Question: the Performances (showed down "screenshot") is given for each class and i want the performance for the whole model.
what should i do .... sum the columns and Divide it on class number or there is another way.

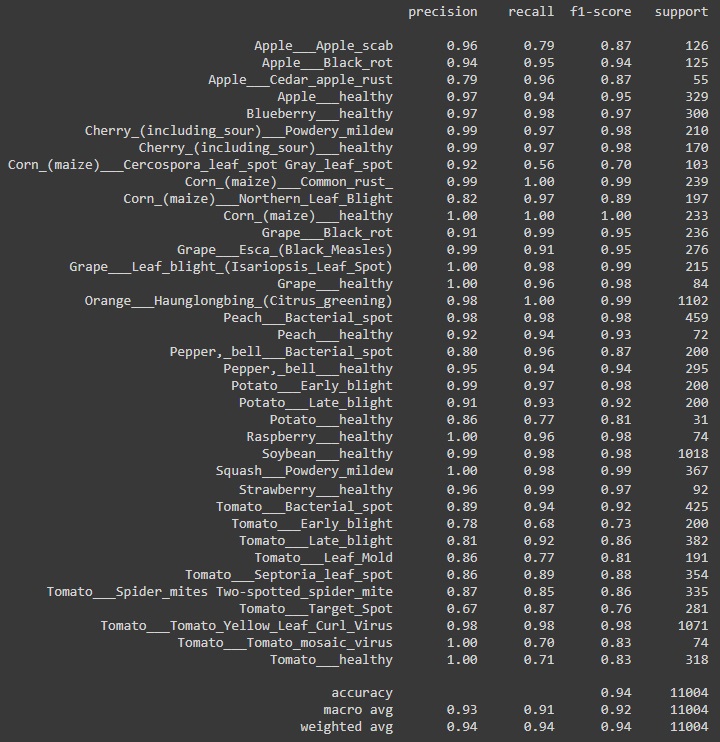
Answer: The performance on the whole model is already available to you, in the form of 'macro avg' and 'weighted avg'.
You can actually infer that from the support (11004).
For more information with regard to 'macro avg' and 'weighted avg', you can check the following link: <URL>